Field crop: maize
Growth stage: 2
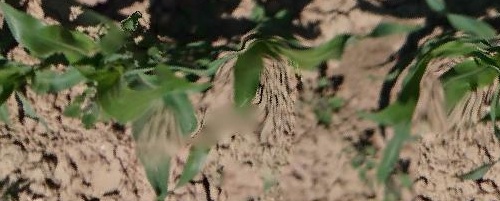
Species: maize